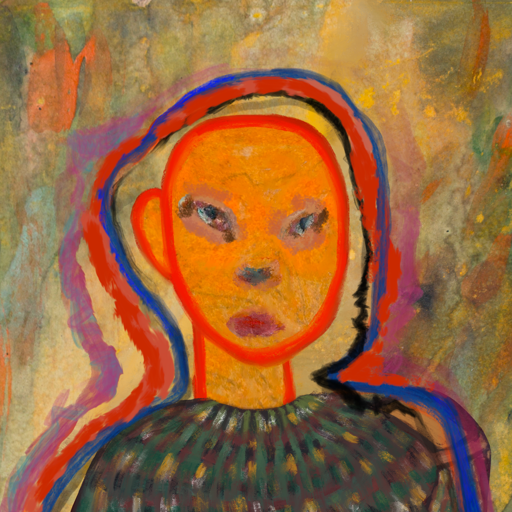
Background: Comrade, Head And Neck Front: Sisters, Face Front: Boggyland, Bust: After_Raid, Hair Front: Experience, Head Accessory: Blank, Second Necklace: Blank, Necklace: Blank, Baby: Blank